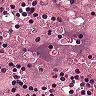
Metastatic tissue present: no